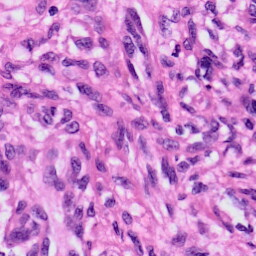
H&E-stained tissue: Skin